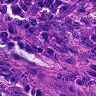
Metastatic tissue present: yes